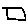
Label: square